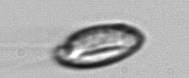
Label: Katodinium_or_Torodinium